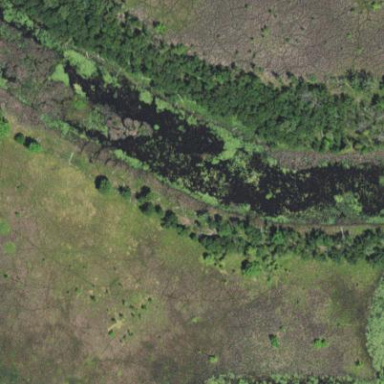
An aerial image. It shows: Marshy wetland area.